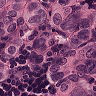
Metastatic tissue present: yes